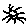
Label: sun